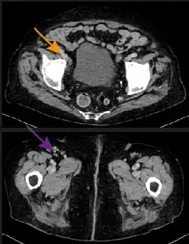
Clinical history and representative radiological images. The brown box depicts a close-up image of the axial tumor expansion (C) Representative axial and coronal CT image of the initial CT scan on day 4 revealing no further nodular DLBCL lesions.
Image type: radiology (ct)